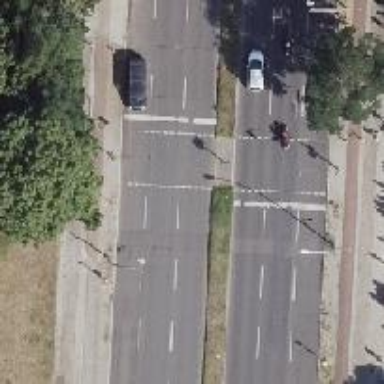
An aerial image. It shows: Road crossing with traffic signals.